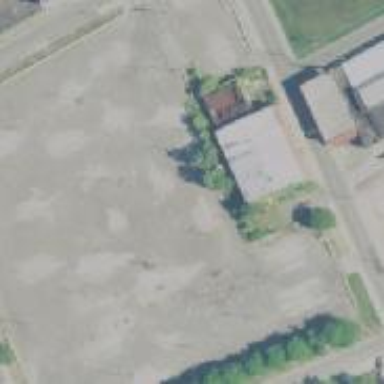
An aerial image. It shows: Unpaved parking area.